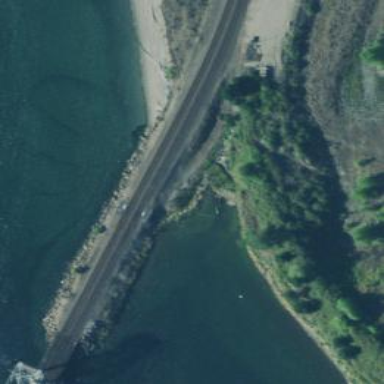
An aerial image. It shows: Breakwater structure.